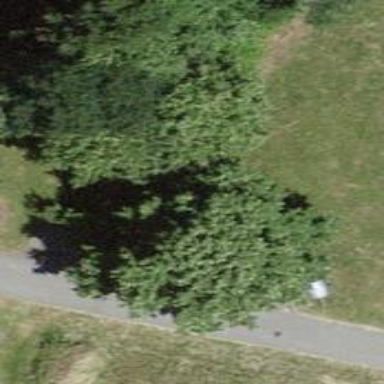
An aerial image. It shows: Deciduous tree with broadleaved leaves.